Interaction volume radius: 10 \u00c5
Interaction volume height: 20 \u00c5
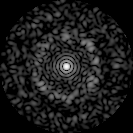
Disorder parameter: 0.7774